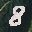
Label: 8